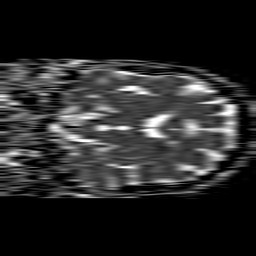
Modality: ADC
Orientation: coronal
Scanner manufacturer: philips
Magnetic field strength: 1.5 T
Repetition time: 4.6 s
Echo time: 0.08941 s